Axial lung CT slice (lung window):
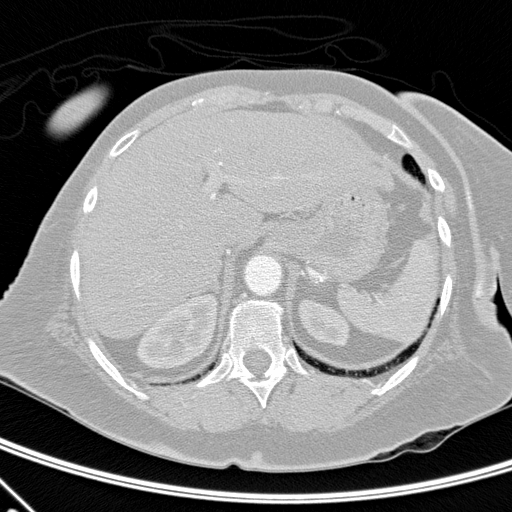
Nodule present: no